Question: I am working with WinAppDrive library <URL>.
If someone have worked with that library know that it is usefull to capture user actions, generate the code that replicate those same actions and finally implement that code that replicate those actions. I have a problem: I need to get the code line that make to appear a yellow mark in the windows control. My porpuse is change the color and the time to wait to appear the yellow mark. Thanks a lot in advanced.

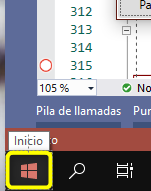
Answer: I searched for "Yellow" in the <URL>.
Maybe the result in "Tools/UIRecorder/UIXPathLib/UiTreeWalk.cpp" is what you are looking for?
'''
void DrawYellowHighlightRect(HDC hdc, RECT rc)
{
HBRUSH hBr = SelectBrush(hdc, GetStockBrush(NULL_BRUSH));
int YellowInflat = -2;
if (rc.bottom - rc.top < 30)
{
YellowInflat = 2;
}
HPEN hpYellow = CreatePen(PS_SOLID, 3, RGB(255, 255, 32));
hpYellow = SelectPen(hdc, hpYellow);
InflateRect(&rc, YellowInflat, YellowInflat);
Rectangle(hdc, rc.left, rc.top, rc.right, rc.bottom);
DeletePen(hpYellow);
SelectBrush(hdc, hBr);
}
'''
Look at the whole file to check all the source